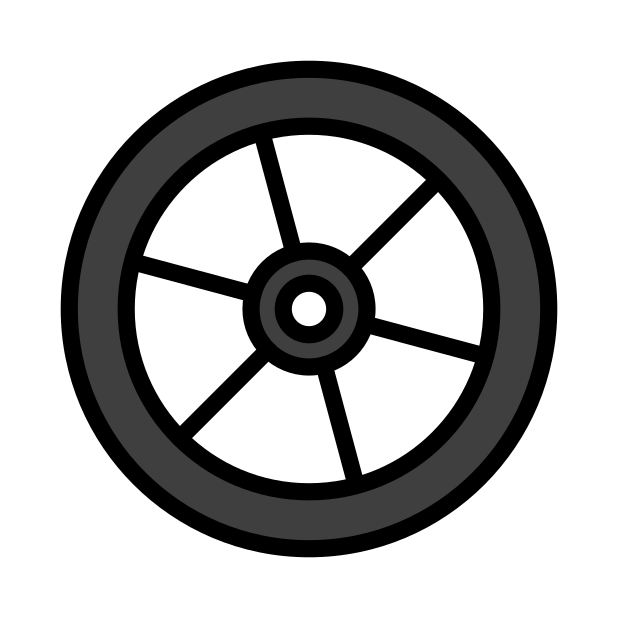
wheel